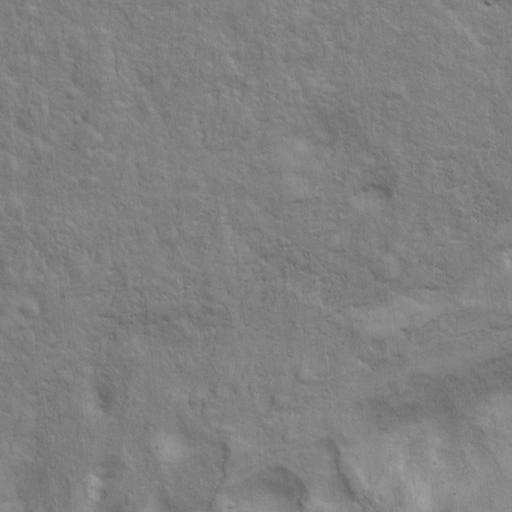
Objects detected: cone, cone